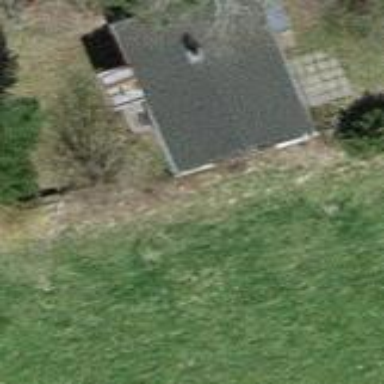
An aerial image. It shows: Shed.